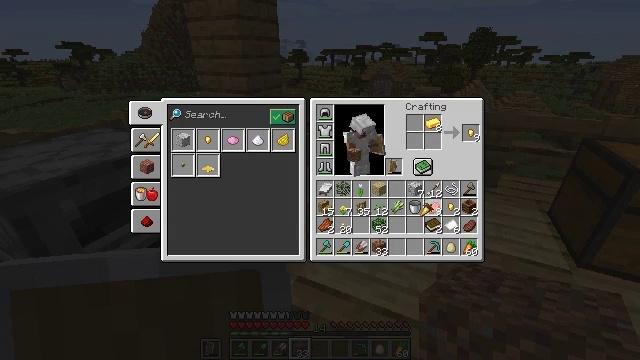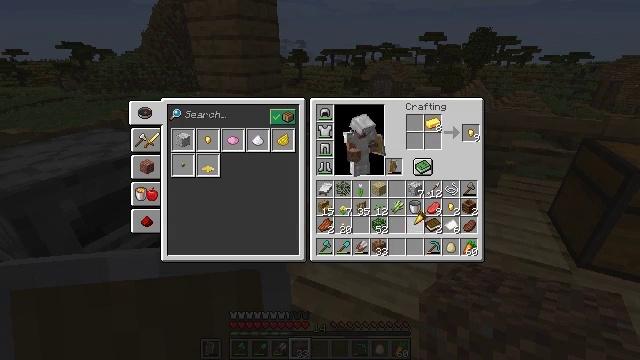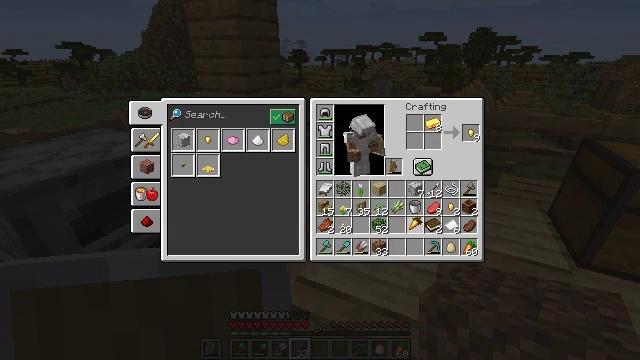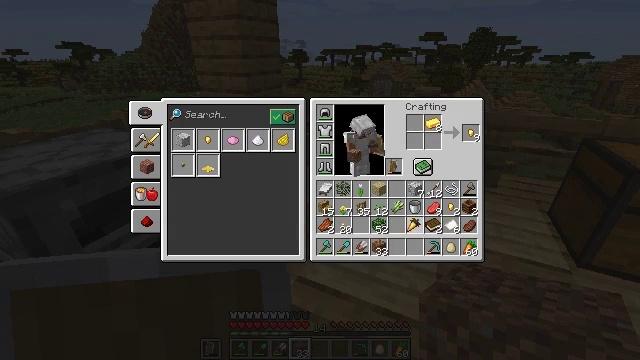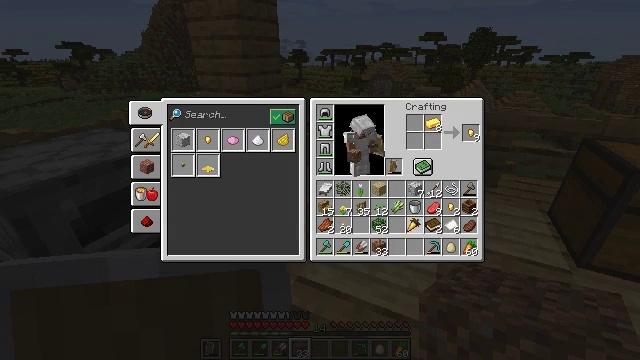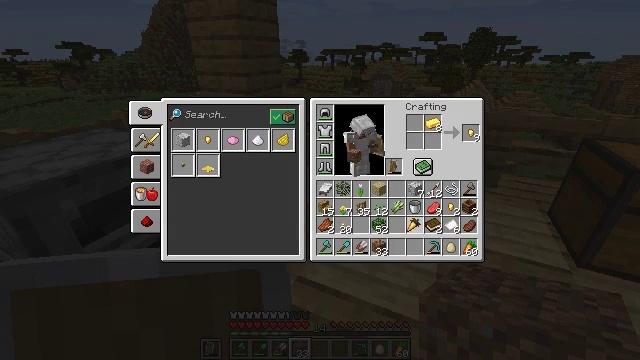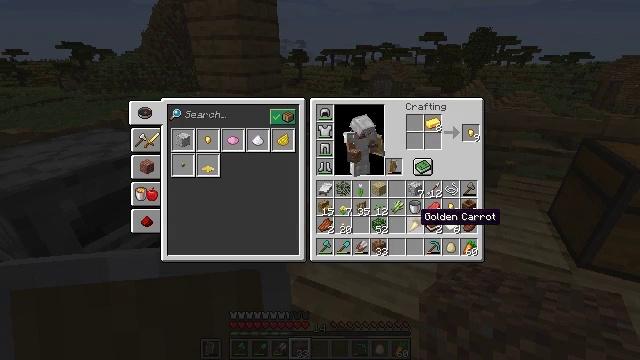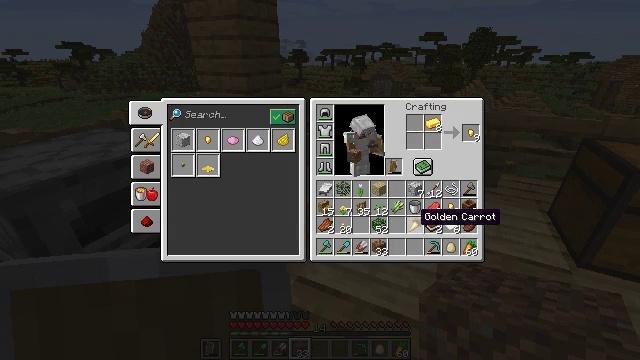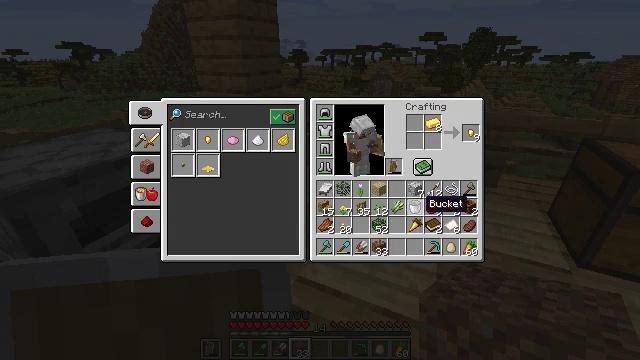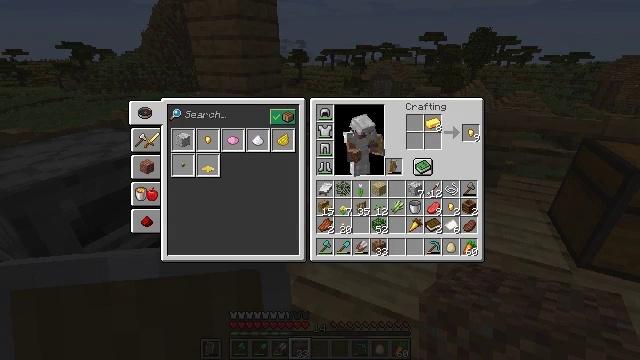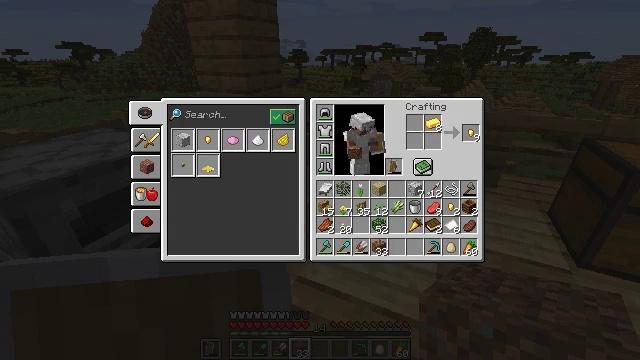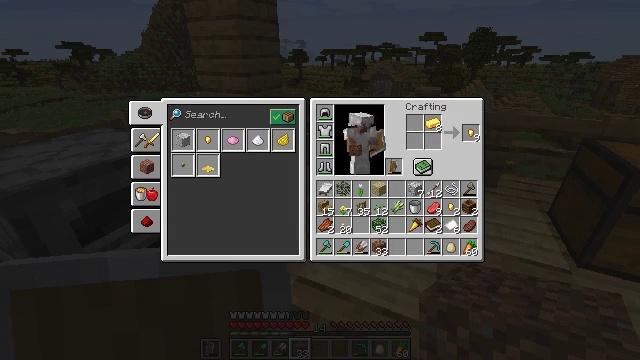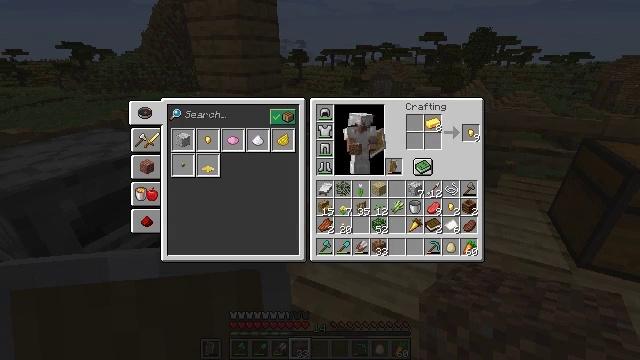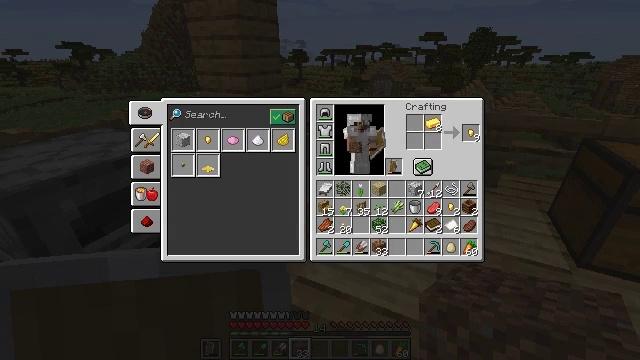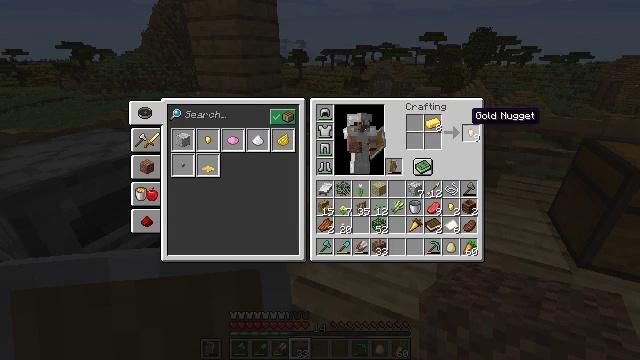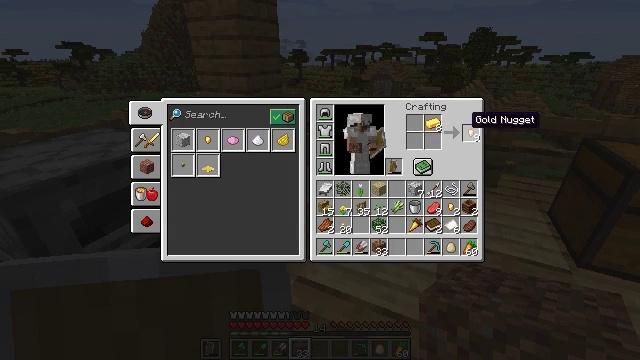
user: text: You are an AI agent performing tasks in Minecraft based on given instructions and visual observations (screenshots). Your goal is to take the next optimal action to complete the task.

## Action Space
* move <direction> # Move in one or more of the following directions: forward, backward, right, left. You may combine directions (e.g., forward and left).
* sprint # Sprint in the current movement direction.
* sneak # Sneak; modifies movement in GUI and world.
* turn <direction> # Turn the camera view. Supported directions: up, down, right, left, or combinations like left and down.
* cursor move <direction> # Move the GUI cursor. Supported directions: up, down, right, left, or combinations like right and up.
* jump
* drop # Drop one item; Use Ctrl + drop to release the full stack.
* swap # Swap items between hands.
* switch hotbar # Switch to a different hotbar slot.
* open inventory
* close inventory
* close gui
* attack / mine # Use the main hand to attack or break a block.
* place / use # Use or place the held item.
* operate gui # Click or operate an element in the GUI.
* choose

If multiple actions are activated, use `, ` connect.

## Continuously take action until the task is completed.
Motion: motion action
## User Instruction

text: Take a gold ingot and turn it into gold nugget.
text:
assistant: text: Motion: cursor move down
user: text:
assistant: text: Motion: no_op
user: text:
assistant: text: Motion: no_op
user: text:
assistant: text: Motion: operate gui
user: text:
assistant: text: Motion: operate gui
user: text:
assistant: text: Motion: no_op
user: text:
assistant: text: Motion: no_op
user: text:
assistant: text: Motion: cursor move up
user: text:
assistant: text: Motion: cursor move right and up
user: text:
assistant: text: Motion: sneak, cursor move right and up
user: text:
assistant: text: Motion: sneak, cursor move up
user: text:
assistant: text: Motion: sneak, cursor move right and up
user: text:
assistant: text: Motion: sneak
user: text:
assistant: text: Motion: sneak
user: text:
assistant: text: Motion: sneak
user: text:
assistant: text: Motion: sneak
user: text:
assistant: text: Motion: sneak, operate gui
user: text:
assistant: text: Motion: sneak, operate gui
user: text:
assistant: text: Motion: sneak
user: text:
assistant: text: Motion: sneak
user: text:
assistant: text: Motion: sneak
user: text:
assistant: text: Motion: sneak